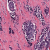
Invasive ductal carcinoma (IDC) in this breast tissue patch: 1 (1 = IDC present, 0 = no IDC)